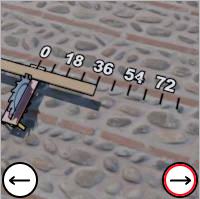
Task: length
Answer: 36
First scale value: 18.0